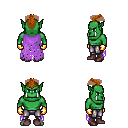
a pixel art fantasy rpg character, male body template, orc, green skin, maroon tattered cape, metal pants, brunette short mohawk hairstyle, gold gloves, maroon shoes, four views (front, back, left, right), 2x2 character sprite sheet, small pixel art, hard edges, no anti-aliasing